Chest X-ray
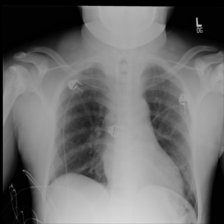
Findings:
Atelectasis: negative
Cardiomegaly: negative
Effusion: negative
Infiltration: negative
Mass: negative
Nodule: negative
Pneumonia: negative
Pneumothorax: negative
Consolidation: negative
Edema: negative
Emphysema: negative
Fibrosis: negative
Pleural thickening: negative
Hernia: negative